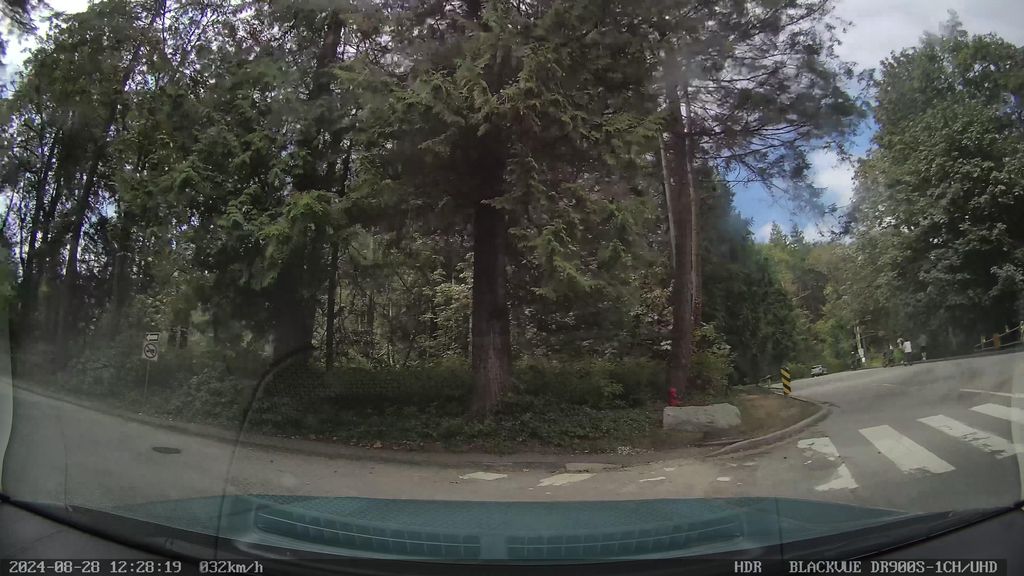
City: vancouver